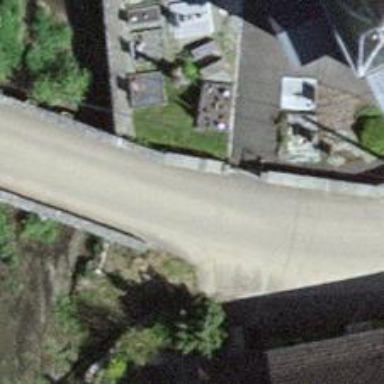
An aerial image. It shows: Residential road with bridge.